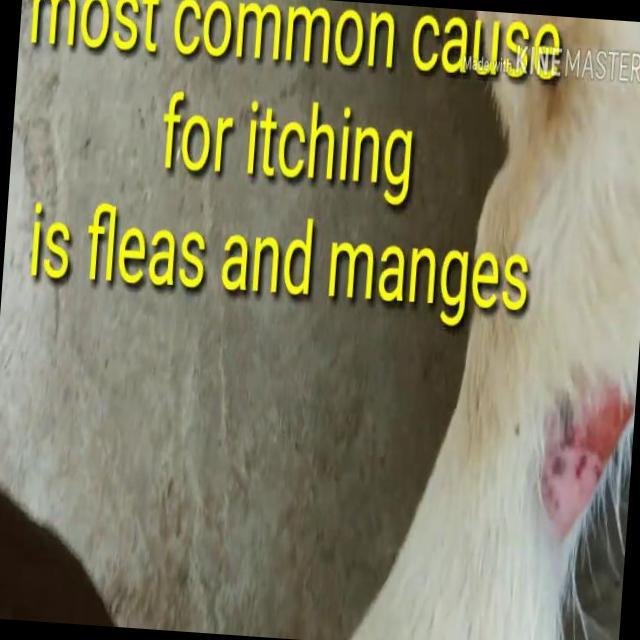
Canine dermatitis — inflammation of the skin presenting with erythema, pruritus, papules, and excoriation. May be allergic, contact, or atopic in origin.